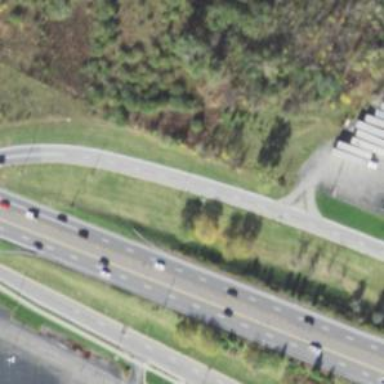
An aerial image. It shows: Primary link highway with asphalt surface.